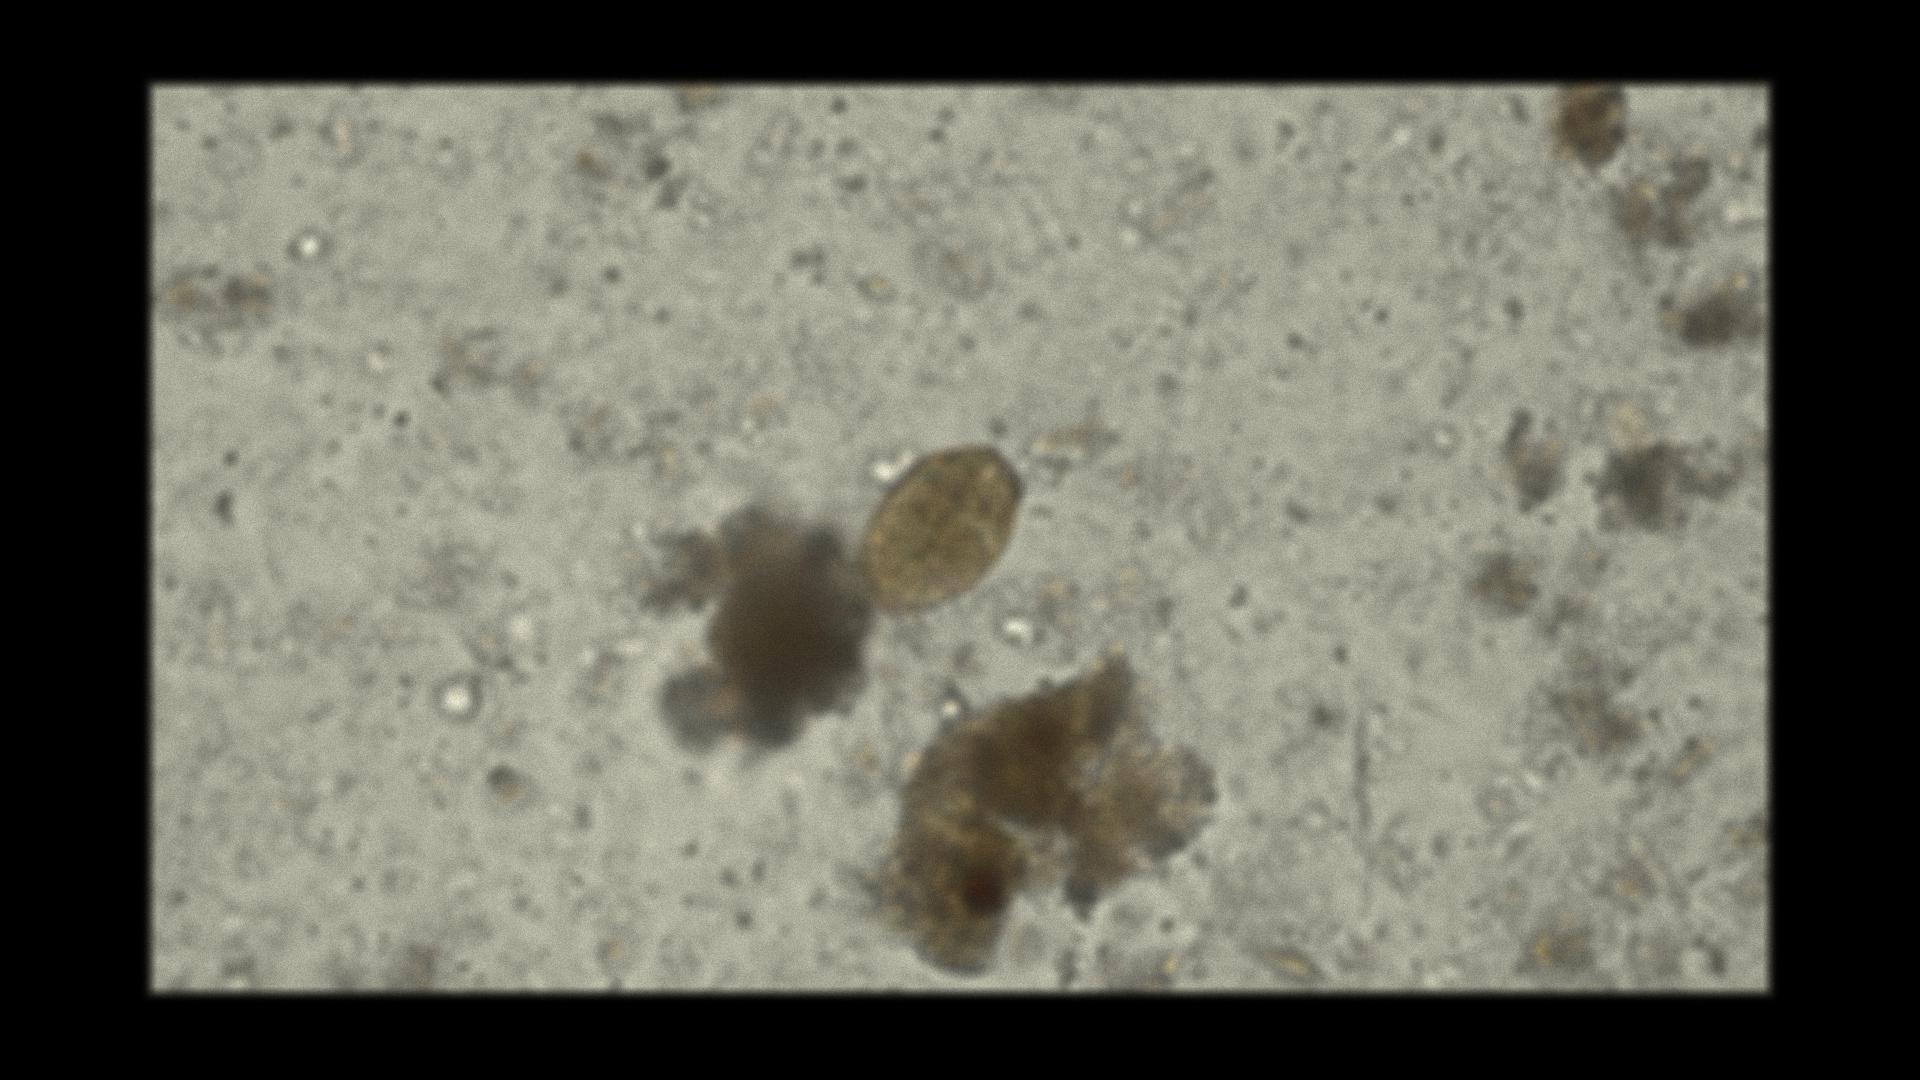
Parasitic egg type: Paragonimus spp